Question: My DB Table create secript:
'''
CREATE TABLE test(
id INTEGER PRIMARY KEY,
parentId INTEGER,
name VARCHAR(50)
);
INSERT INTO test (id, parentId, name) VALUES (1, 0, 'A');
INSERT INTO test (id, parentId, name) VALUES (2, 1, 'B');
INSERT INTO test (id, parentId, name) VALUES (3, 1, 'C');
INSERT INTO test (id, parentId, name) VALUES (4, 2, 'D');
INSERT INTO test (id, parentId, name) VALUES (5, 4, 'E');
'''

thanks in advance!
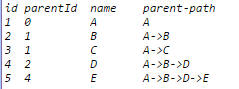
Answer: Refer fiddle here : <URL>
This works for ORACLE 11g
'''
SELECT
t1.id, t1.parentId, t1.name,
CONCAT ( DECODE (t5.name, NULL, '', CONCAT(t5.name, '->')),
CONCAT ( DECODE (t4.name, NULL, '', CONCAT(t4.name, '->')),
CONCAT ( DECODE (t3.name, NULL, '', CONCAT(t3.name, '->')),
CONCAT ( DECODE (t2.name, NULL, '', CONCAT(t2.name, '->')),
T1.NAME ) )))
AS parent_path
FROM
test t1
LEFT JOIN test t2 ON t2.id = t1.parentId
LEFT JOIN test t3 ON t3.id = t2.parentId
LEFT JOIN test t4 ON t4.id = t3.parentId
LEFT JOIN test t5 ON t5.id = t4.parentId
ORDER BY ID
'''